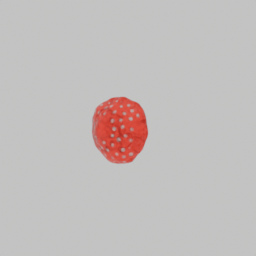
Label: nature